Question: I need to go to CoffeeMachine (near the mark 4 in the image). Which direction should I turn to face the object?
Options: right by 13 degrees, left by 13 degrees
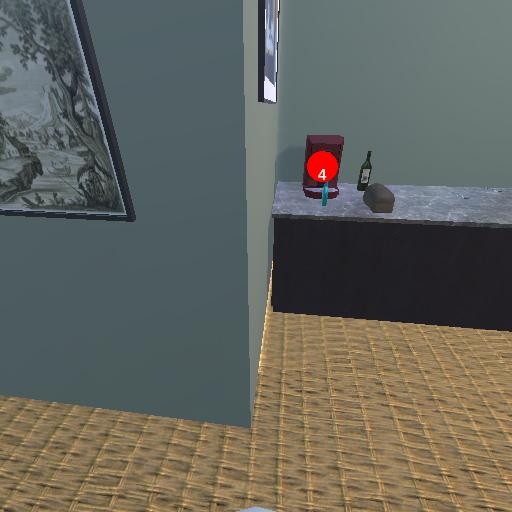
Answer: right by 13 degrees